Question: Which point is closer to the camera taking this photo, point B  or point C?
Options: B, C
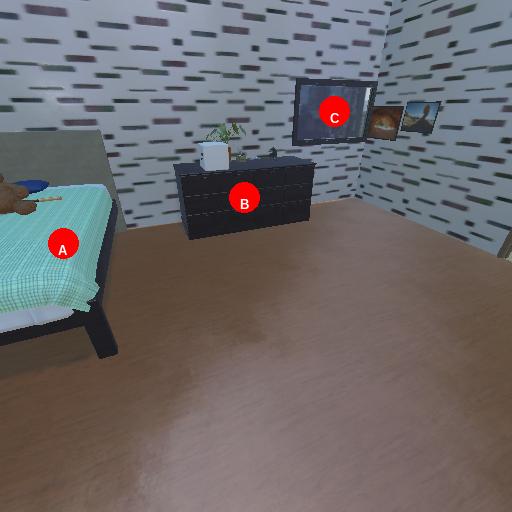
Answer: B